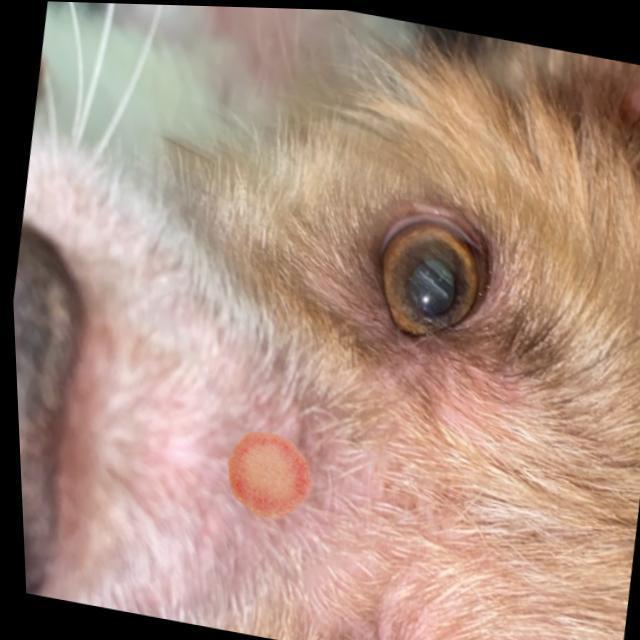
Canine ringworm (Dermatophytosis) — fungal infection caused by Microsporum or Trichophyton. Presents with circular alopecia, scaling, crusting, and broken hairs.